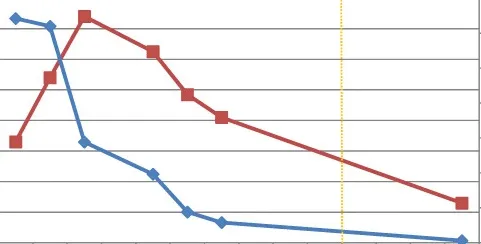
B; Timeline of the inflammatory marker levels in response to the described interventions above.
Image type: chart (chart)